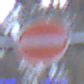
Verkehrszeichen: VerbotDerEinfahrt
Umgebung: Outdoor, Nature
Tageszeit: MorningAfternoon
Wetter: Overcast
Licht: Natural
Jahreszeit: Winter
Kontrast: LowContrast